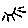
Label: sun